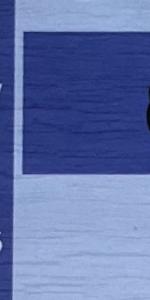
Label: Empty